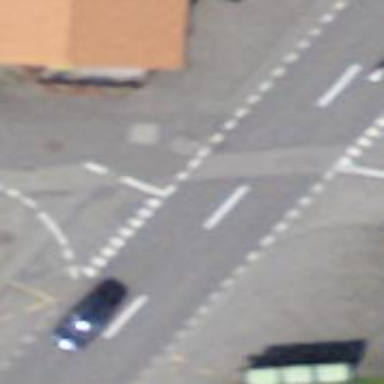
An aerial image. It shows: Road with "give way" sign.